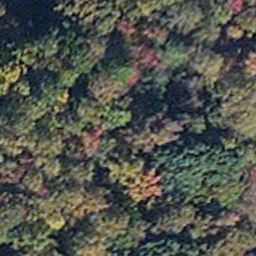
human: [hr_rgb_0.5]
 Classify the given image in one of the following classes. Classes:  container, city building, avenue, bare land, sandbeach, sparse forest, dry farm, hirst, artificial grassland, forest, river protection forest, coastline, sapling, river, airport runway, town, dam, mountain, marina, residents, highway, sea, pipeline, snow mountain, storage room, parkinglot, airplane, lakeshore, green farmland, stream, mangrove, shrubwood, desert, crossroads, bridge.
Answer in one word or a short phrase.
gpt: mangrove